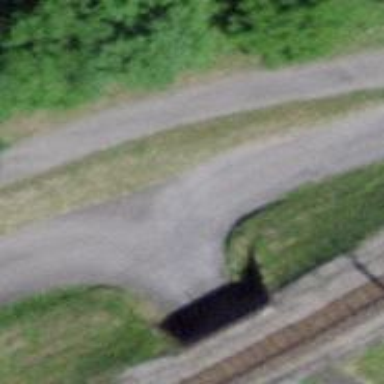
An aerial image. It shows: Track with grade1 tracktype.